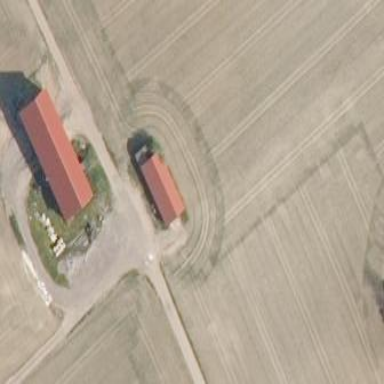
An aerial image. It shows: Farmyard area.